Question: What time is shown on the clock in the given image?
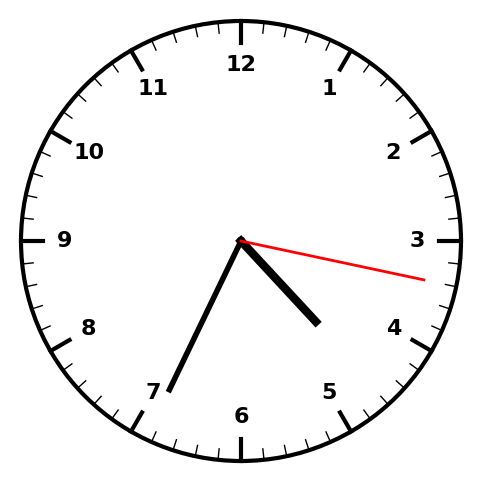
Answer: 04:34:17